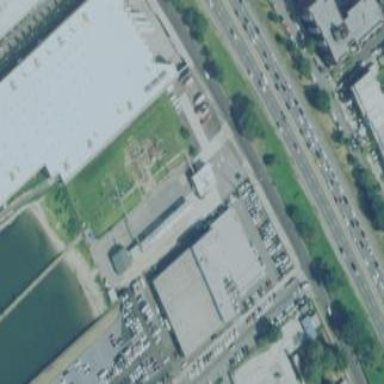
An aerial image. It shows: Industrial building housing car repair shop.